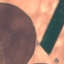
Label: AnnualCrop